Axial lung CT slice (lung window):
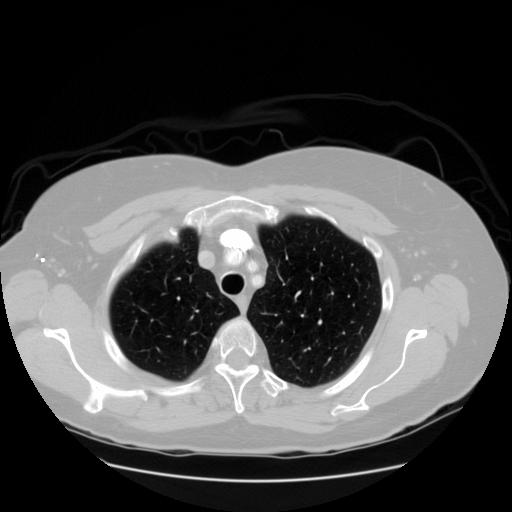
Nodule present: no